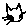
Label: cat